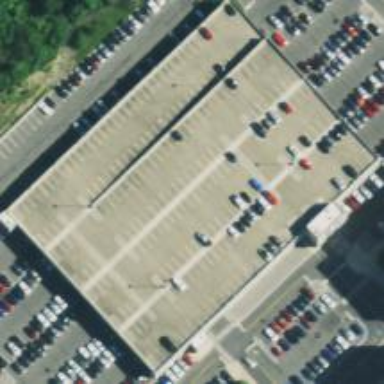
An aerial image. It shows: Multi-storey parking building.